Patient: sex M, age 73
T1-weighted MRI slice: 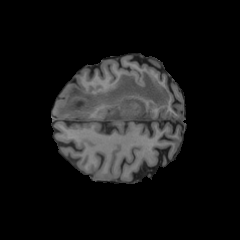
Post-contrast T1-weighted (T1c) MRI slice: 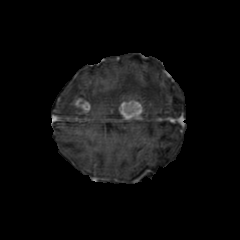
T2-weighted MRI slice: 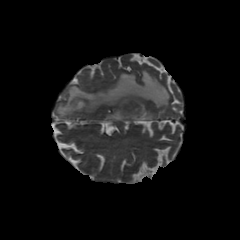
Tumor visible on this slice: yes
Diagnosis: Glioblastoma, IDH-wildtype
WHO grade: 4